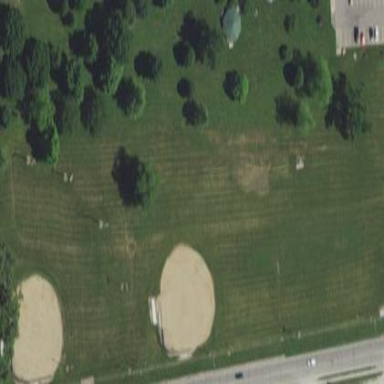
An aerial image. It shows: Baseball pitch for leisure land.